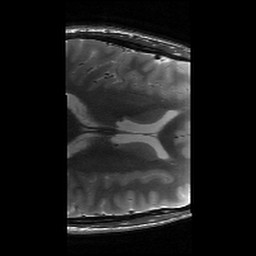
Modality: T2w
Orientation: axial
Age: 26
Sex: male
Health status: healthy
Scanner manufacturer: siemens
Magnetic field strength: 3 T
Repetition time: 7.09 s
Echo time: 0.064 s